Question: I would like to Crop an image to a ratio of 5/3.5 when I have the following:
- - - - -
Here is an image showing what I mean:

The highlighted bits are what I have.
How can I achieve that with C# in my MVC Controller? I'd like to also store the image back to its original location, overwriting the old image if possible.
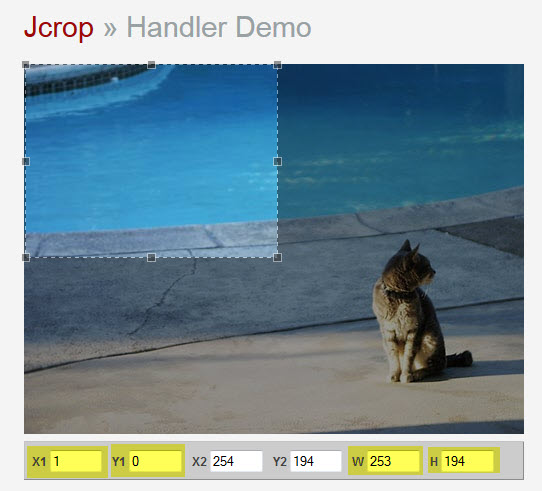
Answer: You can still use 'System.Drawing' in asp.net even though its not recommended.
from what i understod you need a function with the following signiture
'''
public static void CropAndOverwrite(string imgPath,int x1, int y1, int height, int width)
'''
The task is fairly simple
'''
public static void CropAndOverwrite(string imgPath, int x1, int y1, int height, int width)
{
//Create a rectanagle to represent the cropping area
Rectangle rect = new Rectangle(x1, y1, width, height);
//see if path if relative, if so set it to the full path
if (imgPath.StartsWith("~"))
{
//Server.MapPath will return the full path
imgPath = Server.MapPath(imgPath);
}
//Load the original image
Bitmap bMap = new Bitmap(imgPath);
//The format of the target image which we will use as a parameter to the Save method
var format = bMap.RawFormat;
//Draw the cropped part to a new Bitmap
var croppedImage = bMap.Clone(rect, bMap.PixelFormat);
//Dispose the original image since we don't need it any more
bMap.Dispose();
//Remove the original image because the Save function will throw an exception and won't Overwrite by default
if (System.IO.File.Exists(imgPath))
System.IO.File.Delete(imgPath);
//Save the result in the format of the original image
croppedImage.Save(imgPath,format);
//Dispose the result since we saved it
croppedImage.Dispose();
}
'''